Question: I was going through some trace output questions. And I wonder why is this particular line not throwing an exception?
'''
if(x != 10 && x / Convert.ToInt32(0) == 0)
'''
- 'Convert.ToInt32(0) == 0''true'- 'x/True'- 'x != 10 && x / Convert.ToInt32(0) == 0''false'
Below is code snippet : Output : 2
'''
class Program
{
static void Main(string[] args)
{
int x, y = 1;
x = 10;
if(x != 10 && x / Convert.ToInt32(0) == 0)
Console.WriteLine(y);
else
Console.WriteLine(++y);
Console.ReadLine();
}
}
'''
Trace : Output

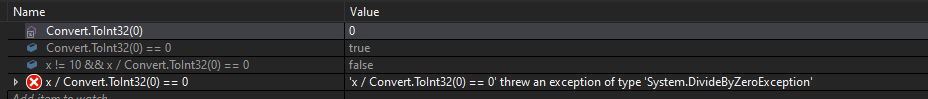
Answer: ## For step 1
You are correct, this part will return 'true'.
## For steps 2 and 3
Here's what you're missing:
1. First of all, in C# implicit type casting is limited. The code would not have compiled at all if it contained x / true. Division operation is not defined for the bool type, and the true value of Boolean type is not explicitly casted to any other type. Thus it would be a compile error. You may refer to this guide if you need help with type casting.
2. Even if we would accept that such division is possible, the DivideByZeroException is not expected here: you're dividing not by zero, but by true value.
3. Another important thing you're missing here is operators precedence. You should learn operators precedence in C#. You should understand in which order and associations operators are evaluated. If you're not familiar with concepts of operators precedence and associativity, you absolutely should read the whole page that I linked.
4. Lastly, you should understand what are "short-circuiting" Boolean operators. You may refer to this page to learn about this. In short, this means that when the Boolean expression has calculated one or more operands and now there's enough information to deterministically evaluate the result, other operands are not evaluated at all. This is the case with logical && operator. The operator &, for example, is not "short-circuted" and will always evaluate all of its operands.
Now let's take your expression apart, step by step:
The left operand of the '&&' operator is evaluated first, because the operation is left-accosiative (evaluates the left operand first). 'x != 10' will always evaluate to 'false' in your case (since '10' is assigned to 'x').
For the Boolean 'and' both operands must be 'true' to evaluate the expression to 'true', all the other cases are evaluated to 'false' (see the truth table of the Boolean 'and'). This makes it obvious that the whole expression will be 'false', no matter to what value the right operand is evaluated to.
Since the '&&' operator is "short-circuted", its evaluation is stopped here. 'DivideByZeroException' This is why you never get the exception you're expecting.
Now let's see what would happen if you either swapped left and right operands or used the not "short-circuted" '&' operator. For this example, I'll just swap the operands: 'if(x / Convert.ToInt32(0) == 0 && x != 10)'
First of all, let's substitute your value: 'if(10 / Convert.ToInt32(0) == 0 && 10 != 10)'. Once again, the left operand is evaluated first.
The member access operator '.' has the highest precedence in the language. The method call (in your case 'Convert.ToInt32') will be evaluated first. The expression will then look like this: 'if(10 / 0 == 0 && 10 != 10)'
The division operator '/' is a and has higher precedence than , such as '=='. In fact, it has the second highest precedence in the whole expression, thus it is now evaluated. At this point you 'DivideByZeroException'! Try it out yourself.
The exception will also happen if you swap '&&' for '&' in your original code.
## Some general notes and advice
- - '&&''&''&'-